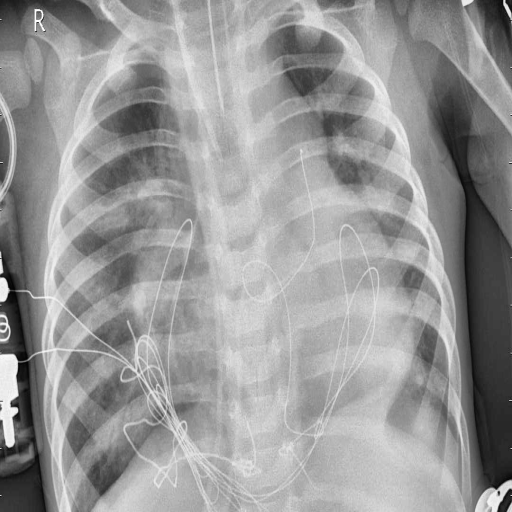
Finding: PNEUMONIA